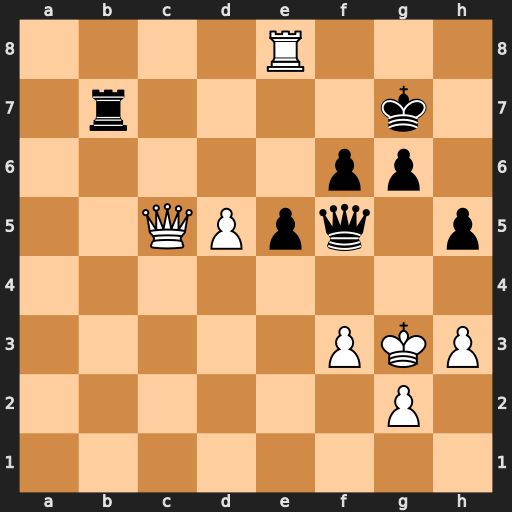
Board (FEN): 4R3/1r4k1/5pp1/2QPpq1p/8/5PKP/6P1/8
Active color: w
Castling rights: -
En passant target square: -
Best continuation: Qf8+ Kh7 Qh8#